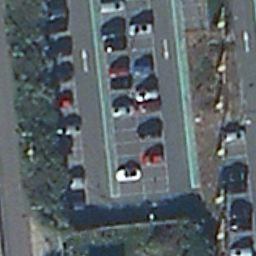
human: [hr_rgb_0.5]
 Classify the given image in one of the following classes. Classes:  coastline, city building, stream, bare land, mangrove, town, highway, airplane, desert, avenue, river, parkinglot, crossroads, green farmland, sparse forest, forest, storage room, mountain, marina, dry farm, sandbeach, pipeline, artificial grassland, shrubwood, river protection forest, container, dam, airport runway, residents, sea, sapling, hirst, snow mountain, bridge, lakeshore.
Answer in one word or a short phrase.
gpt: parkinglot